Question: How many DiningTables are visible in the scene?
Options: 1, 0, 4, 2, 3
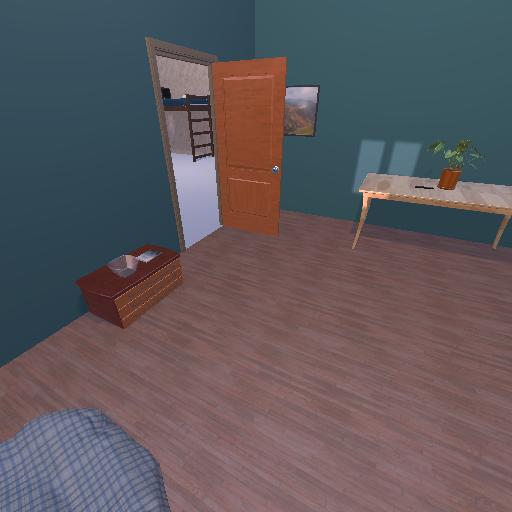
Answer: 1